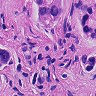
Metastatic tissue present: yes